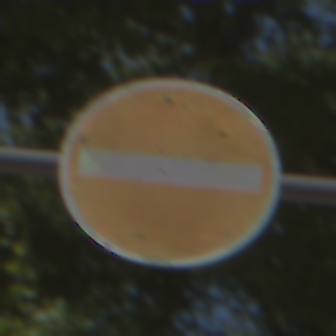
Verkehrszeichen: VerbotDerEinfahrt
Umgebung: Outdoor, RoadRail
Tageszeit: Midday
Wetter: Clear
Licht: Natural
Jahreszeit: NotSpecified
Kontrast: HighContrast